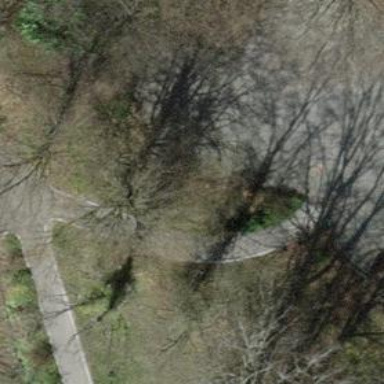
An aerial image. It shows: Cobblestone footway.